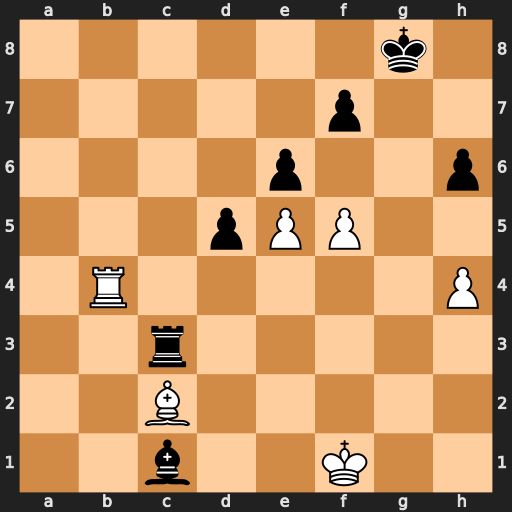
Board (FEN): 6k1/5p2/4p2p/3pPP2/1R5P/2r5/2B5/2b2K2
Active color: w
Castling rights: -
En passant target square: -
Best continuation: Rb8+ Kh7 fxe6+ Rxc2 e7